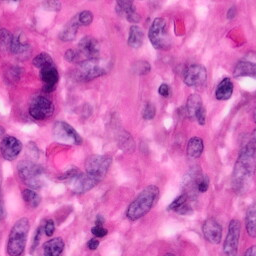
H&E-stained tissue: Pancreatic